Question: I was hoping to test out the new Remote Development extension using the Remote-Containers functionality. I grabbed the <URL> project and opened it using the 'Remote-Containers: Open Folder in Container...' function.

The initialisation process kicks off fine, stepping through some of the Docker build without problem. Steps 1-3 in the Dockerfile succeed and then step 4 (lines <URL>. This is because it's being passed as a subcommand to PowerShell which doesn't support '&&'.
I've followed the <URL> to the Shared Drives.
Troubleshooting I've tried so far:
- - 'terminal.integrated.shell.windows'- - 'Remote-Containers: Open Folder in Container...''python:3'
None of the above steps have produced any different outcomes.
Docker Inspect reveals that the 'Config'->'Shell' setting is:
'''
"Shell":
[
"powershell",
"-Command",
"$ErrorActionPreference = 'Stop'; $ProgressPreference = 'SilentlyContinue';"
]
'''
while the 'Config'->'Cmd' setting is:
'''
"Cmd":
[
"powershell",
"-Command",
"$ErrorActionPreference = 'Stop'; $ProgressPreference = 'SilentlyContinue';",
"apt-get update && apt-get -y install --no-install-recommends apt-utils 2>&1"
]
'''
The full container config is <URL>.
The reason for the exception is obvious but I can't discern why the Dockerfile 'RUN' instruction is being passed to PowerShell like above.
I'm running Visual Studio Code - Insiders (1.36.0-insider) and Docker Engine 18.09.2 on Windows 10 (1809).
The exception produces the following error when step 4 fails (I've included the preceding successful steps for context; flattened the pip install in step 2 for brevity):
'''
Setting up container for folder: d:\Developmentscode-remote-try-python-master
Run: docker build -f d:\Developmentscode-remote-try-python-master\.devcontainer\Dockerfile -t vsc-vscode-remote-try-python-master-486294f4d73f25a657ec08f53ff07d5f d:\Developmentscode-remote-try-python-master
Sending build context to Docker daemon 24.06kB
Step 1/13 : FROM python:3
---> 22a423a5db36
Step 2/13 : RUN pip install pylint
---> Running in 23380af29dd1
Successfully installed astroid-2.2.5 colorama-0.4.1 isort-4.3.20 lazy-object-proxy-1.4.1 mccabe-0.6.1 pylint-2.3.1 six-1.12.0 typed-ast-1.4.0 wrapt-1.11.1
Removing intermediate container 23380af29dd1
---> 5569fa48c9c5
Step 3/13 : ENV DEBIAN_FRONTEND=noninteractive
---> Running in 941086f674cb
Removing intermediate container 941086f674cb
---> b8b2fd47bdb1
Step 4/13 : RUN apt-get update && apt-get -y install --no-install-recommends apt-utils 2>&1
---> Running in defcc073adcf
At line:1 char:91
+ ... ; $ProgressPreference = 'SilentlyContinue'; apt-get update && apt-get ...
+ ~~
The token '&&' is not a valid statement separator in this version.
+ CategoryInfo : ParserError: (:) [], ParentContainsErrorRecordEx
ception
+ FullyQualifiedErrorId : InvalidEndOfLine
The command 'powershell -Command $ErrorActionPreference = 'Stop'; $ProgressPreference = 'SilentlyContinue'; apt-get update && apt-get -y install --no-install-recommends apt-utils 2>&1' returned a non-zero code: 1
Failed: Building an image from the Dockerfile.
Command failed: C:\Program Files\Docker\Docker\Resourcesin\docker.exe build -f d:\Developmentscode-remote-try-python-master\.devcontainer\Dockerfile -t vsc-vscode-remote-try-python-master-486294f4d73f25a657ec08f53ff07d5f d:\Developmentscode-remote-try-python-master
'''
Is this a common experience for anyone else? Would appreciate any solutions or suggestions for troubleshooting further.
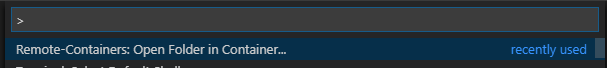
Answer: This issue seemingly results from the use of Windows Containers, as discussed in this <URL>.
> Yeah, unfortunately Windows Containers are not supported and using LCOW in "Windows Containers mode" for Docker Desktop is not something we really support right now given its experimental state.LCOW still has gaps like supporting single file bind mounting that can cause issues and things like PostgreSQL are called out as not working yet. See <URL> right now is primarily to use LCOW on an exception basis:>
## When to use Moby VM
Right now, we recommend the Moby VM method of running Linux containers to people who:- - - -
## When to use LCOW
Right now, we recommend LCOW to people who:- - -